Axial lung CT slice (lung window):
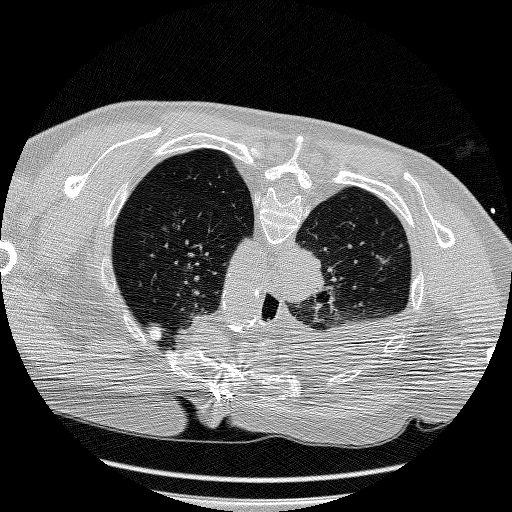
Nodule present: no